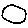
Label: circle